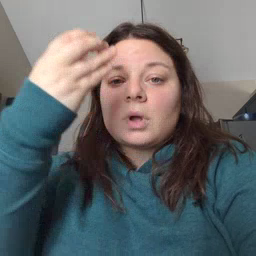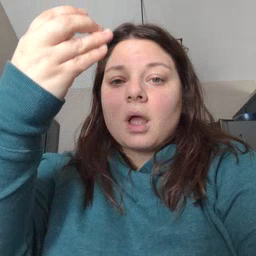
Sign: giraffe